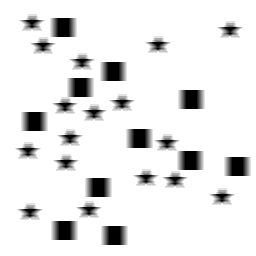
Squares: 11
Triangles: 0
Stars: 17
Total shapes: 28